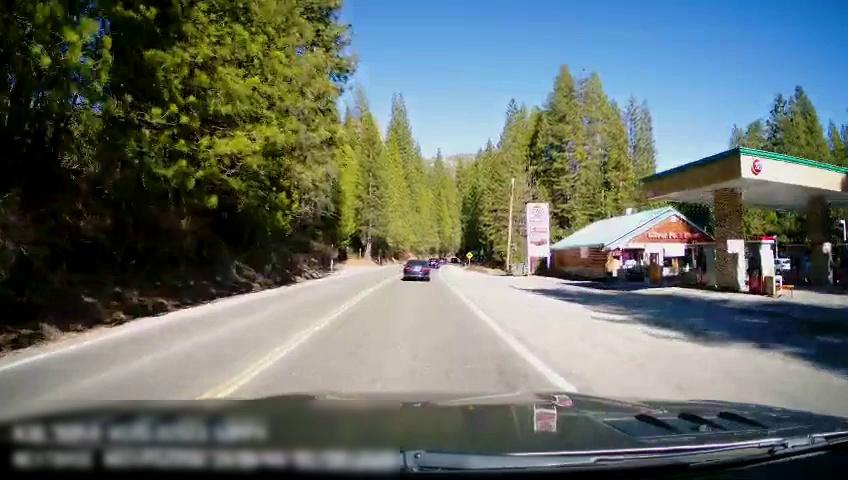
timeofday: Day
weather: Sunny
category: Drivable Space
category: Vehicles | SUV
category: Vehicles | Car
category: Vehicles | Car
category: Lanes | Opposite Lane
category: Lanes | Current Lane
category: Lanes | Current Lane